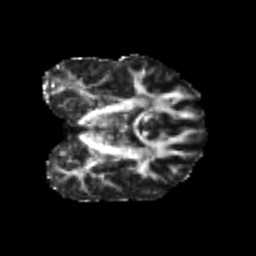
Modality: FA
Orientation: coronal
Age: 20
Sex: male
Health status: healthy
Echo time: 0.074 s